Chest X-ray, AP view. Patient: 69 years old, sex F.
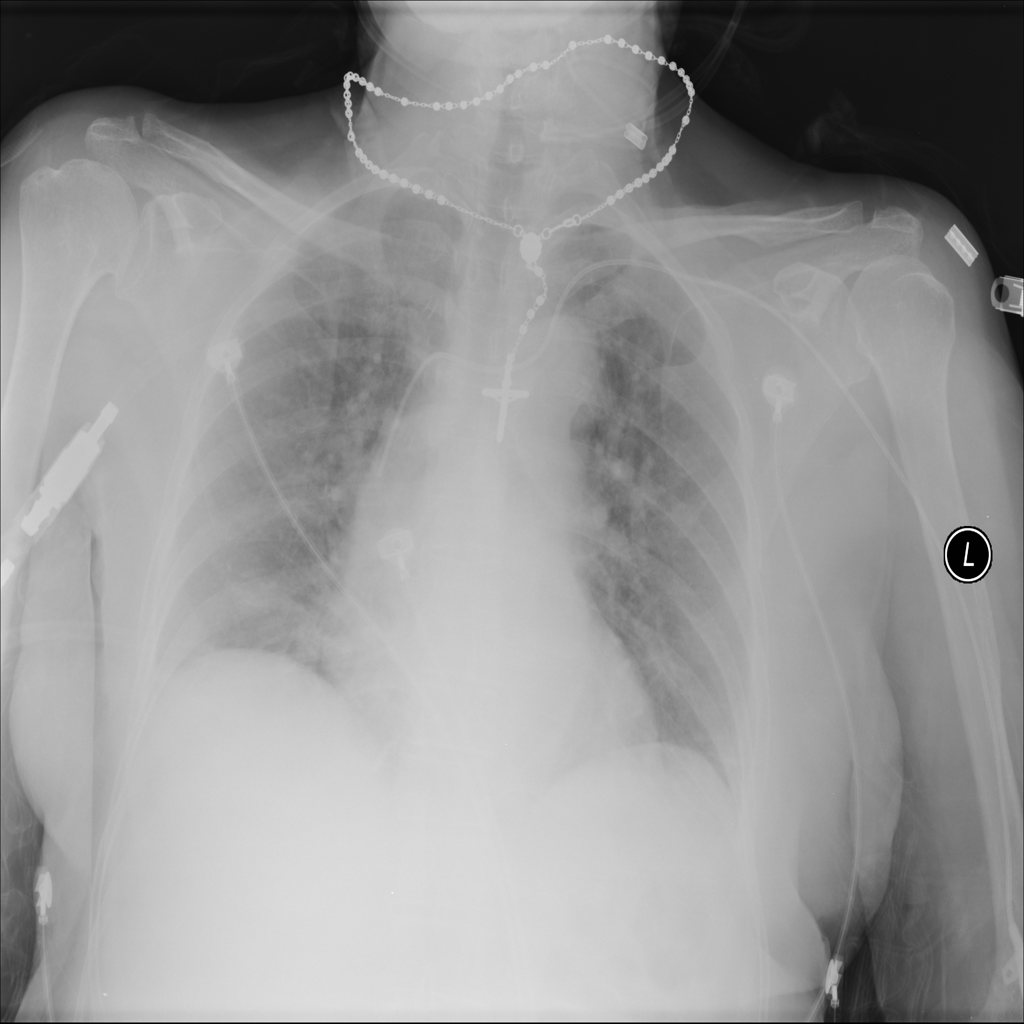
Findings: Atelectasis, Infiltration